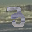
Label: 3